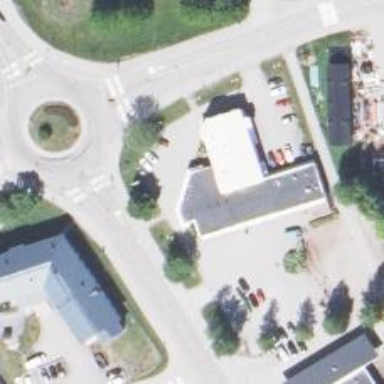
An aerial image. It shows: Retail building.